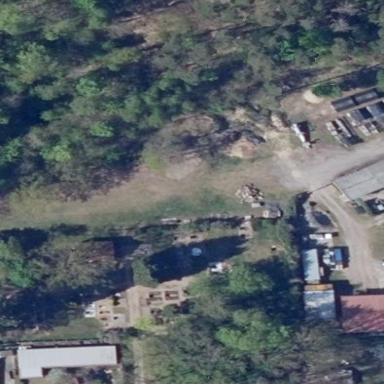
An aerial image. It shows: Grave yard.